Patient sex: M
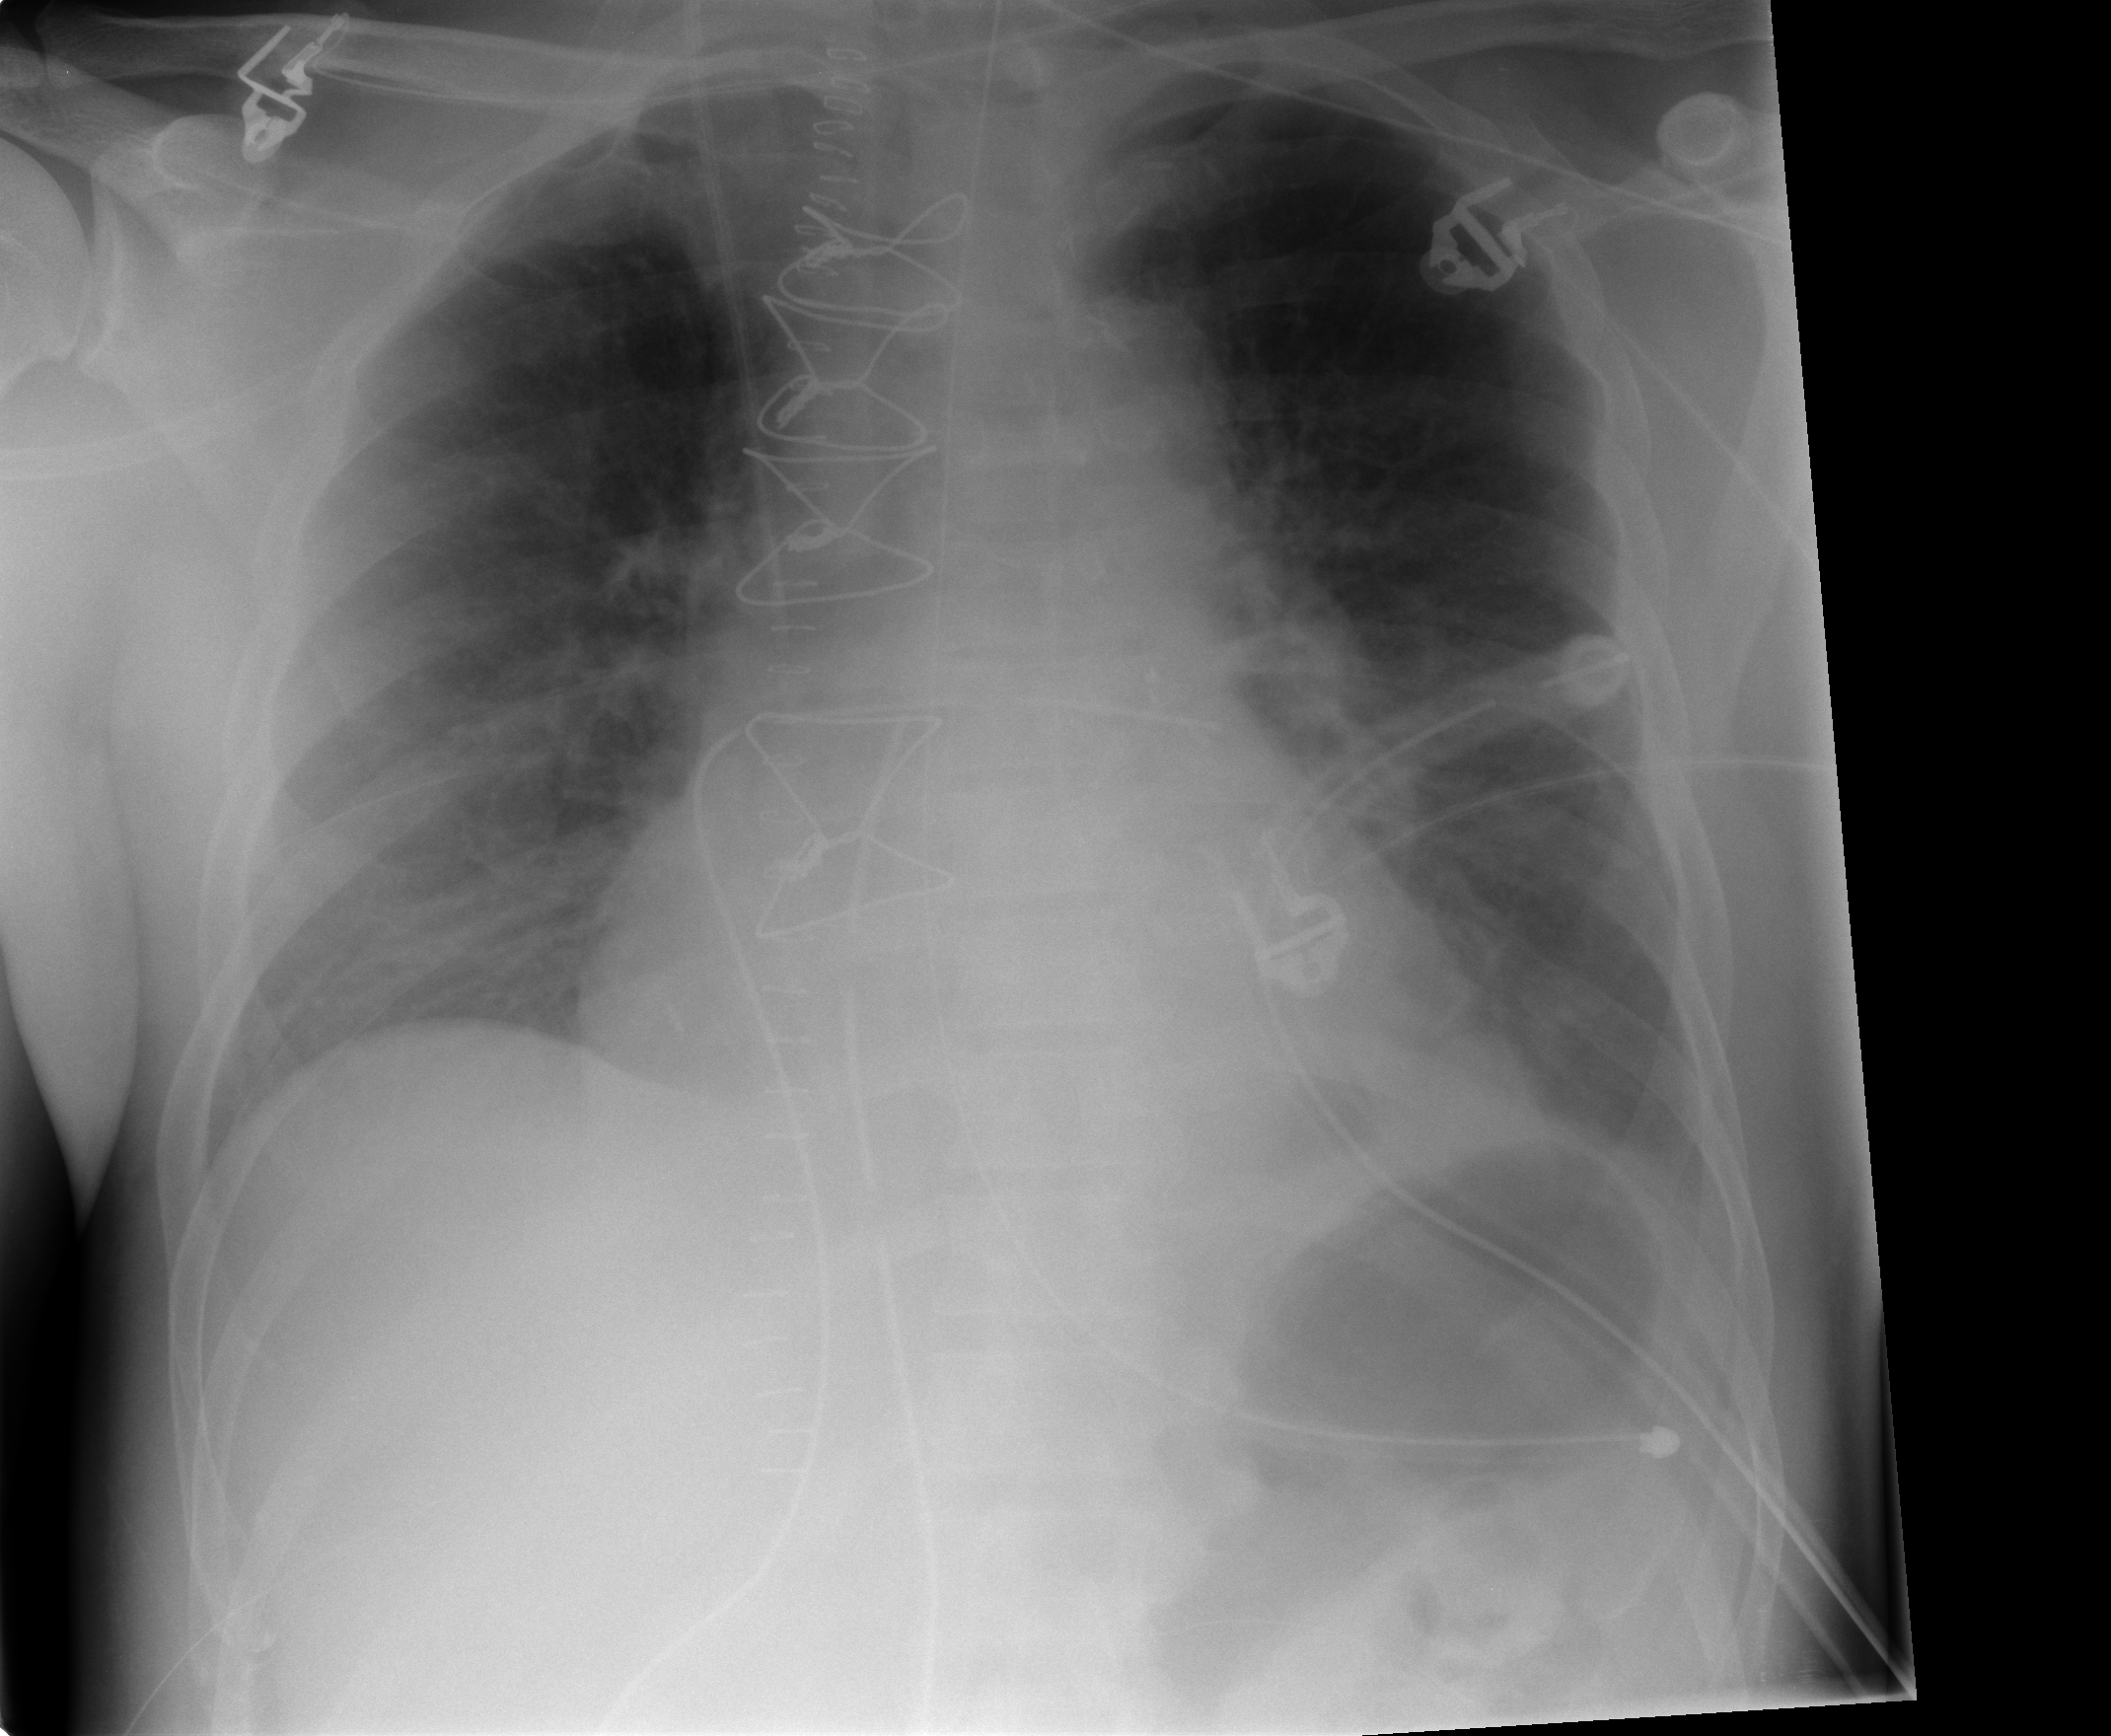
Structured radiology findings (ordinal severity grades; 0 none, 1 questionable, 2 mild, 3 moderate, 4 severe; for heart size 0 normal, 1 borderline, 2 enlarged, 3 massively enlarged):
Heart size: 2
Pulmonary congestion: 1
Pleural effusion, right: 1
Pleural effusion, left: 1
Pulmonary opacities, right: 0
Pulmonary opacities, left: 0
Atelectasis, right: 1
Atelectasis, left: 1